Question:
Hi , I want to make an html page like shown in image. Two div next to each other. Div on right has more height. The text starts below div1, but also has to come below div2.
What html should I write for this?
I displayed images next to each other using float:left; But the div containing text starts below div2 , leaving an empty space below div1 to the start of text.
Div2 height not fixed. Div1 has fixed height.
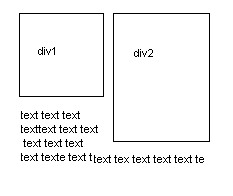
Answer: Here is the <URL>
'''
<div id='d1'>
This is left one...
</div>
<div id='d2'>
This is right one...
</div>
Lorem ipsum dolor sit amet, consectetur adipiscing elit. Pellentesque ultricies pulvinar venenatis.
Maecenas a erat sed augue viverra volutpat sit amet sed nulla. Nunc velit metus, vulputate sit amet interdum ut, egestas quis velit. Nunc porta nisl nisi. Duis vitae elit diam. Proin lacinia sodales nulla non aliquet. Duis egestas nunc in nisl pulvinar scelerisque.
Phasellus dignissim dolor sed massa fermentum sagittis. Phasellus nec neque sed nibh ultricies elementum facilisis in turpis. Pellentesque id arcu orci, non feugiat massa. Nunc dapibus volutpat arcu vitae luctus.
Phasellus sollicitudin enim tellus. Sed et lectus vitae urna sollicitudin sagittis. Pellentesque volutpat massa id erat vestibulum sed sodales nulla ullamcorper. Nullam convallis commodo massa id consectetur.
'''
And the CSS
'''
#d2 {
width: 40%;
height: 125px;
border: solid #000000 2px;
float: right;
}
'''
---
# Edit
To rectify the problem pointed out by Sowmya; you need to add following in CSS:
'''
div {
margin: 5px;
}
#d1 {
border:1px solid black;
width:100px;
height:100px;
float: left;
}
'''
<URL> Fiddle